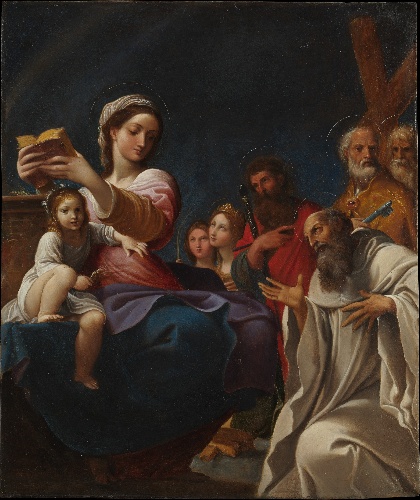
Title: Madonna and Child with Saints
Artist: Ludovico Carracci
Artist bio: Italian, Bologna 1555–1619 Bologna
Date: 1607
Object type: Painting
Classification: Paintings
Medium: Oil on copper
Dimensions: 11 3/4 x 9 7/8 in. (29.8 x 25.1 cm)
Department: European Paintings
Credit line: Gift of Mr. and Mrs. Mark Fisch, 2007
Accession year: 2007
Repository: Metropolitan Museum of Art, New York, NY
Tags: Madonna and Child|Saints|Saint Catherine|Saint Peter|Saint Andrew